Question: I want that the picture that comes from the usercontrol will stratch all over the yellow background and not only in that thin line there .
I have stretched every possible thing there but still i have this problem
my main window
'''
<Window x:Class="DBTool.MainWindow"
xmlns="http://schemas.microsoft.com/winfx/2006/xaml/presentation"
xmlns:x="http://schemas.microsoft.com/winfx/2006/xaml"
xmlns:View="clr-namespace:DBTool.View"
xmlns:ViewModel="clr-namespace:DBTool.ViewModel"
Title="MainWindow" Height="332" Width="528" >
<Window.Resources>
<!-- These four templates map a ViewModel to a View. -->
<DataTemplate DataType="{x:Type ViewModel:SelectDataBaseViewModel}">
<View:SelectDataBase />
</DataTemplate>
<DataTemplate DataType="{x:Type ViewModel:MySqlPageViewModel}">
<View:MySqlPageView />
</DataTemplate>
</Window.Resources>
<Grid ShowGridLines="True" HorizontalAlignment="Stretch" >
<Grid.RowDefinitions>
<RowDefinition Height="Auto"/>
<RowDefinition Height="*" />
<RowDefinition Height="Auto"/>
</Grid.RowDefinitions>
<ToolBar Grid.Row = "0" Height="26" HorizontalAlignment="Stretch" VerticalAlignment="Top" Name="toolBar1" Width="Auto" DockPanel.Dock="Top" />
<!-- <View:SelectDataBase x:Name="DetailView"/>-->
<Grid VerticalAlignment="Bottom" Grid.Row = "2" HorizontalAlignment="Stretch">
<Grid.RowDefinitions>
<RowDefinition/>
</Grid.RowDefinitions>
<Grid.ColumnDefinitions>
<ColumnDefinition/>
<ColumnDefinition/>
<ColumnDefinition/>
<ColumnDefinition/>
<ColumnDefinition/>
</Grid.ColumnDefinitions>
<Button Grid.Row="0" Grid.Column="4" Background="Azure" Margin="10" Command="{Binding Path=MoveNextCommand}" >Next</Button>
<Button Grid.Row="0" Grid.Column="3" Background="Azure" Margin="10" Command="{Binding Path=MovePreviousCommand}">Previous</Button>
</Grid>
<Border Background="Yellow" Grid.Row = "1">
<HeaderedContentControl VerticalAlignment="Stretch" VerticalContentAlignment="Stretch" Content="{Binding Path=CurrentPage}" Header="{Binding Path=CurrentPage.DisplayName}" />
</Border>
</Grid>
'''
the user control
'''
<UserControl x:Class="DBTool.View.SelectDataBase"
xmlns="http://schemas.microsoft.com/winfx/2006/xaml/presentation"
xmlns:x="http://schemas.microsoft.com/winfx/2006/xaml"
xmlns:mc="http://schemas.openxmlformats.org/markup-compatibility/2006"
xmlns:d="http://schemas.microsoft.com/expression/blend/2008"
mc:Ignorable="d" VerticalContentAlignment="Stretch"
VerticalAlignment="Stretch" d:DesignHeight="300" d:DesignWidth="300" >
<UserControl.Background >
<ImageBrush Stretch="UniformToFill" ImageSource="..\Resources\DBSelection.jpg" ></ImageBrush >
</UserControl.Background >
<Grid VerticalAlignment="Stretch">
<!--<RadioButton Content="MySQL" Height="16" HorizontalAlignment="Left" Margin="36,112,0,0" Name="radioButton1" VerticalAlignment="Top" />
<RadioButton Content="MsSQL" Height="16" HorizontalAlignment="Left" Margin="36,134,0,0" Name="radioButton2" VerticalAlignment="Top" />-->
<ItemsControl FontWeight="Normal" ItemsSource="{Binding Path=AvailableBeanTypes}">
<ItemsControl.ItemTemplate>
<DataTemplate>
<RadioButton Content="{Binding Path=DisplayName}" IsChecked="{Binding Path=IsSelected}" GroupName="BeanType" Margin="2,3.5"/>
</DataTemplate>
</ItemsControl.ItemTemplate>
</ItemsControl>
</Grid>
'''
will be glad for any help , just cannot solve this out :-(

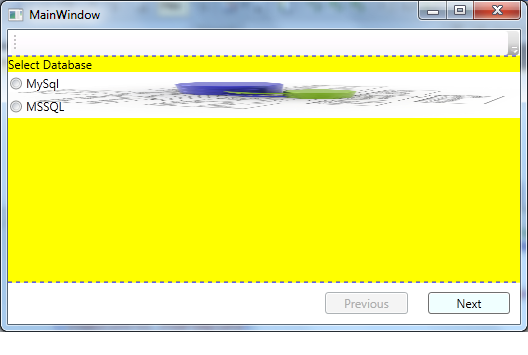
Answer: Since your HeaderedContentControl does not explicitly set the Height it defaults to Auto which is defined by your grid height in the user control. And because that also is not set then it will be set to the size of the ItemsControl, which in this case is only the height of the 2 radio buttons. To fix it you must explicitly set the height of ItemsControl.